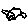
Label: car